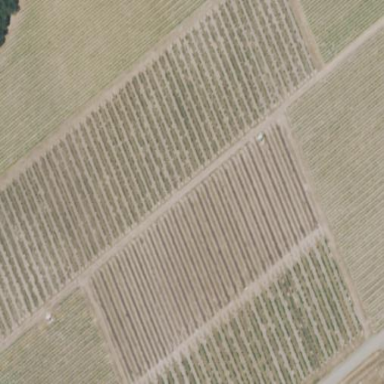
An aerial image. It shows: Vineyard with grape crops.